Field crop: maize
Growth stage: 1
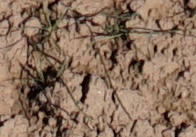
Species: lolium